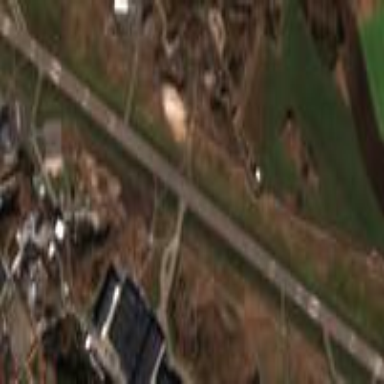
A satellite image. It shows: Area designated as runway within airport.